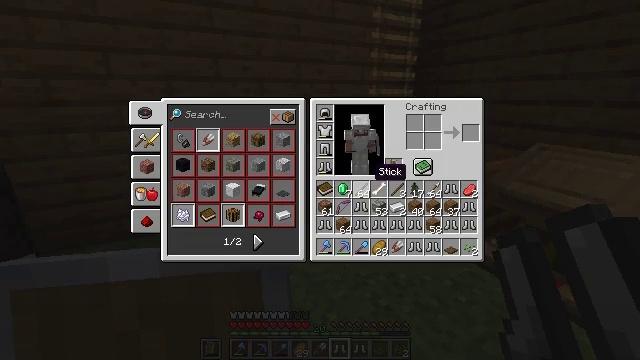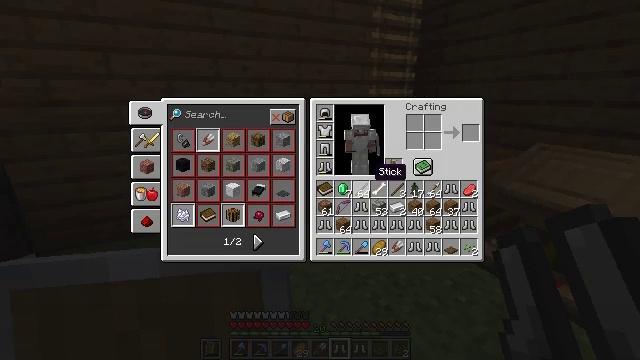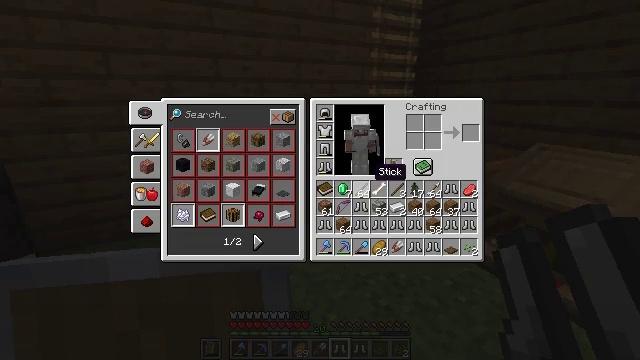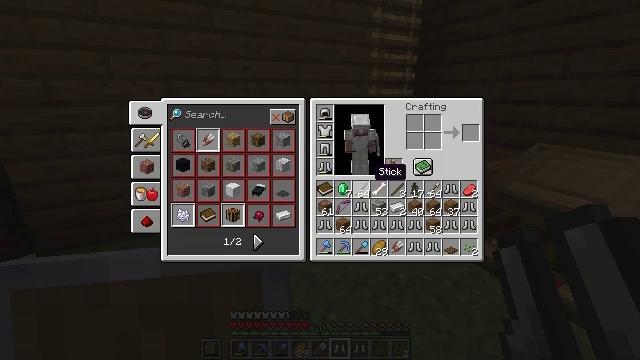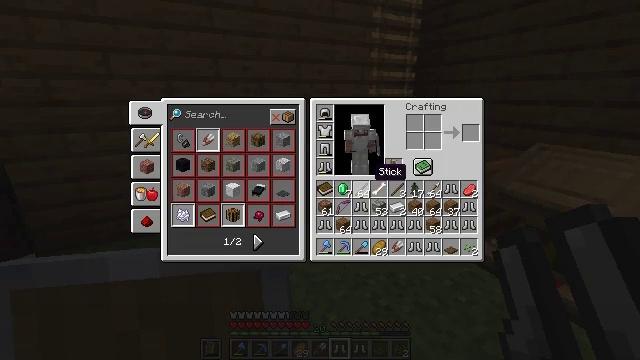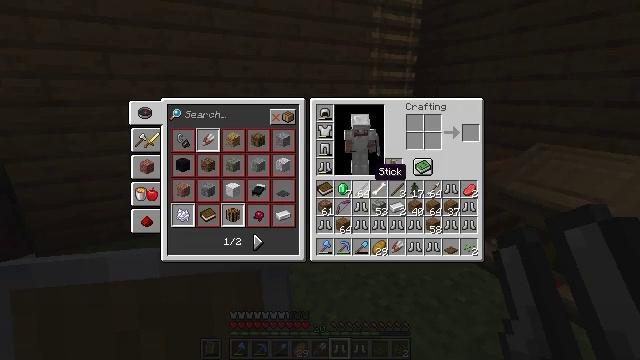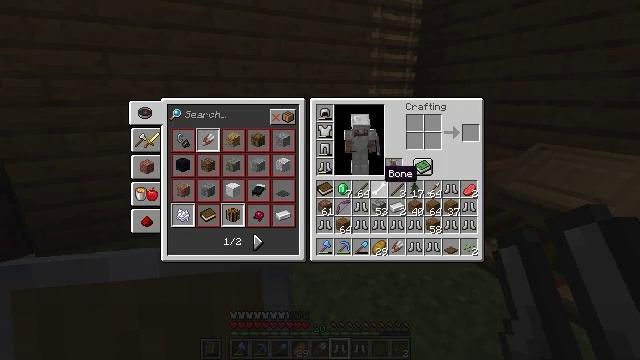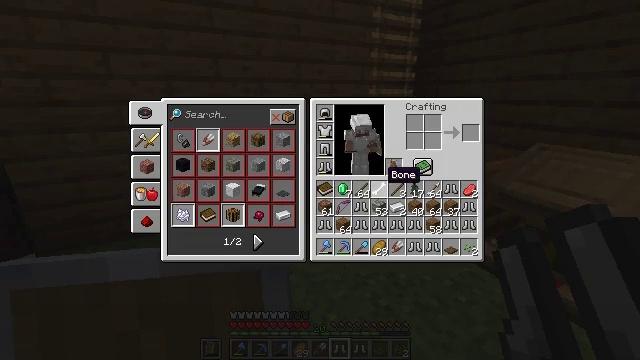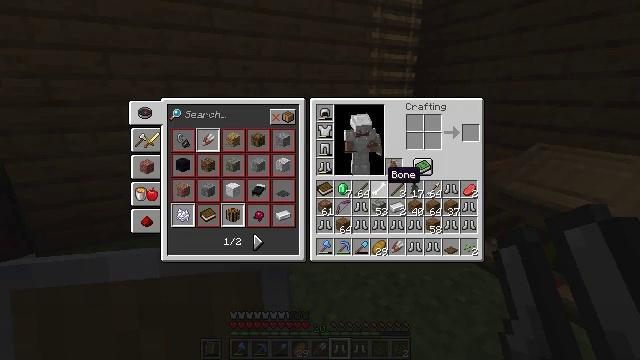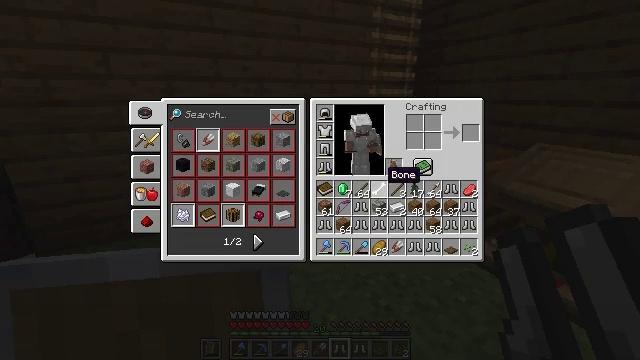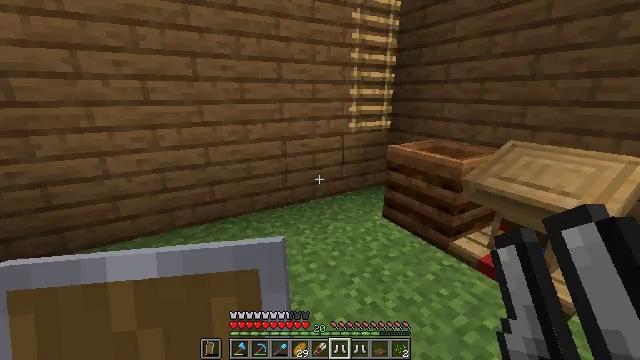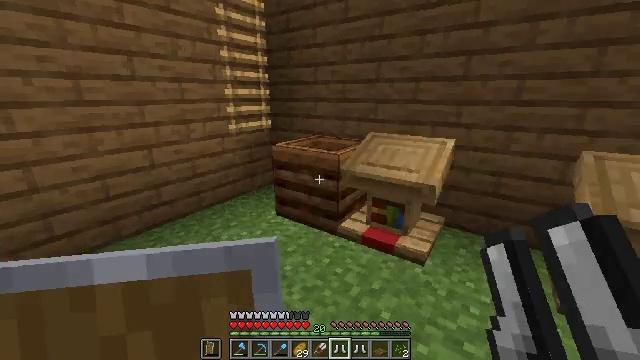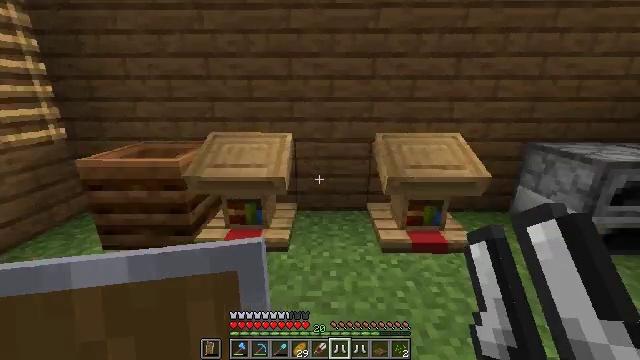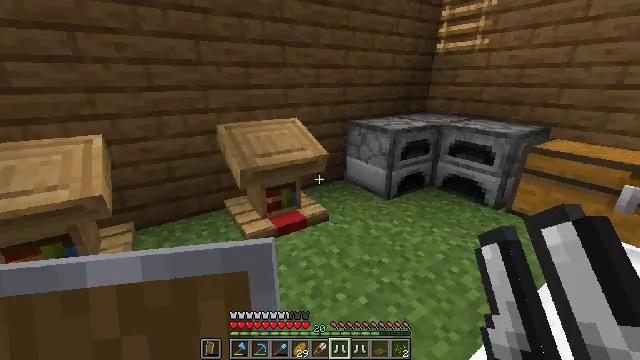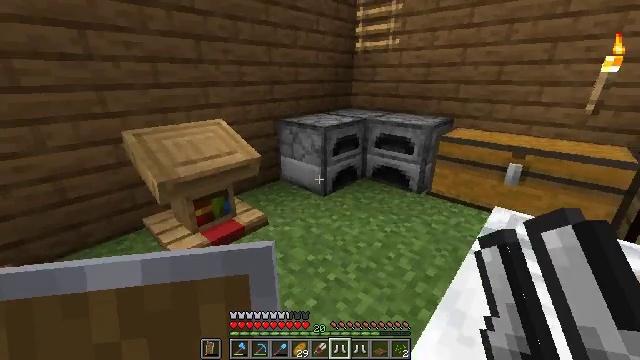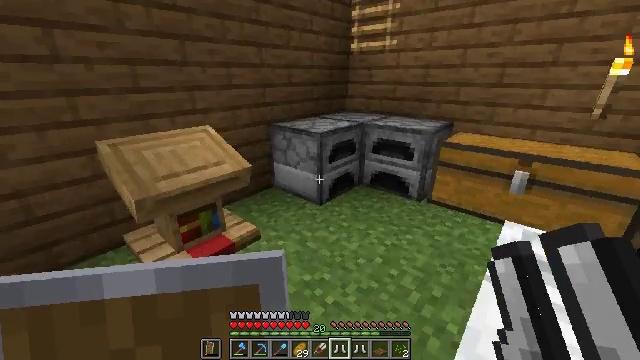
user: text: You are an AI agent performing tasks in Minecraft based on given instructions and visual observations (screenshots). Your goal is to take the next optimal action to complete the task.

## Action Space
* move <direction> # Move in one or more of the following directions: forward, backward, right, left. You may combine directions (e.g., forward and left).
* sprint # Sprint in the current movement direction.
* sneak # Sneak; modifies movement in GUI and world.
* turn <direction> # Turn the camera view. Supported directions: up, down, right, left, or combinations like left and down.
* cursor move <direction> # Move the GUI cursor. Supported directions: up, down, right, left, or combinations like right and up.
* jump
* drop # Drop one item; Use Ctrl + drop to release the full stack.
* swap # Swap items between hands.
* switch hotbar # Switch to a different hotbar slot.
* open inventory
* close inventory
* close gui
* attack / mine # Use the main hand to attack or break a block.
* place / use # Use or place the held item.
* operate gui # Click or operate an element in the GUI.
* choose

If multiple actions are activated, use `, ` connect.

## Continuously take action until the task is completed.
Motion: motion action
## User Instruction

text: Remove a pair of iron boots from the inventory.
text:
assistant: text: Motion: no_op
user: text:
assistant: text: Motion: no_op
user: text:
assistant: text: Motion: no_op
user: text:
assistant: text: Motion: no_op
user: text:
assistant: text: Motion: no_op
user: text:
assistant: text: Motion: cursor move right
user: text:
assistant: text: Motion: no_op
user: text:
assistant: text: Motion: no_op
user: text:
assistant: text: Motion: no_op
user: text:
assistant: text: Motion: cursor move right
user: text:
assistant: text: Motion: turn right, close gui
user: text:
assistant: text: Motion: turn right
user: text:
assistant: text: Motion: move forward, turn right and down
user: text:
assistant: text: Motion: move forward, turn right
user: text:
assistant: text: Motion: move forward, turn right
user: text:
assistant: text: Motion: move forward
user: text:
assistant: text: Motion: move forward
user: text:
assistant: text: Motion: move forward, turn right
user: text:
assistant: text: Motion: move forward, turn right and down
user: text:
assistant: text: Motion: move forward
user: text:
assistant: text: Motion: turn right and down
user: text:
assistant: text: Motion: turn right and down
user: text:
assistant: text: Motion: turn right and down
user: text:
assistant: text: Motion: turn right
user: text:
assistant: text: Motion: use / place
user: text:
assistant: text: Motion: turn right, use / place
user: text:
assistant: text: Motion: turn right, use / place
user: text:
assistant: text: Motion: no_op
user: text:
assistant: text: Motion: turn left and up
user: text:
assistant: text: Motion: open gui